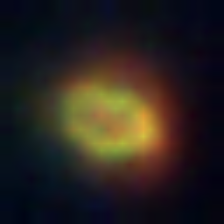
Taxon: NanoPlankton
Group: Other